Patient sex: F
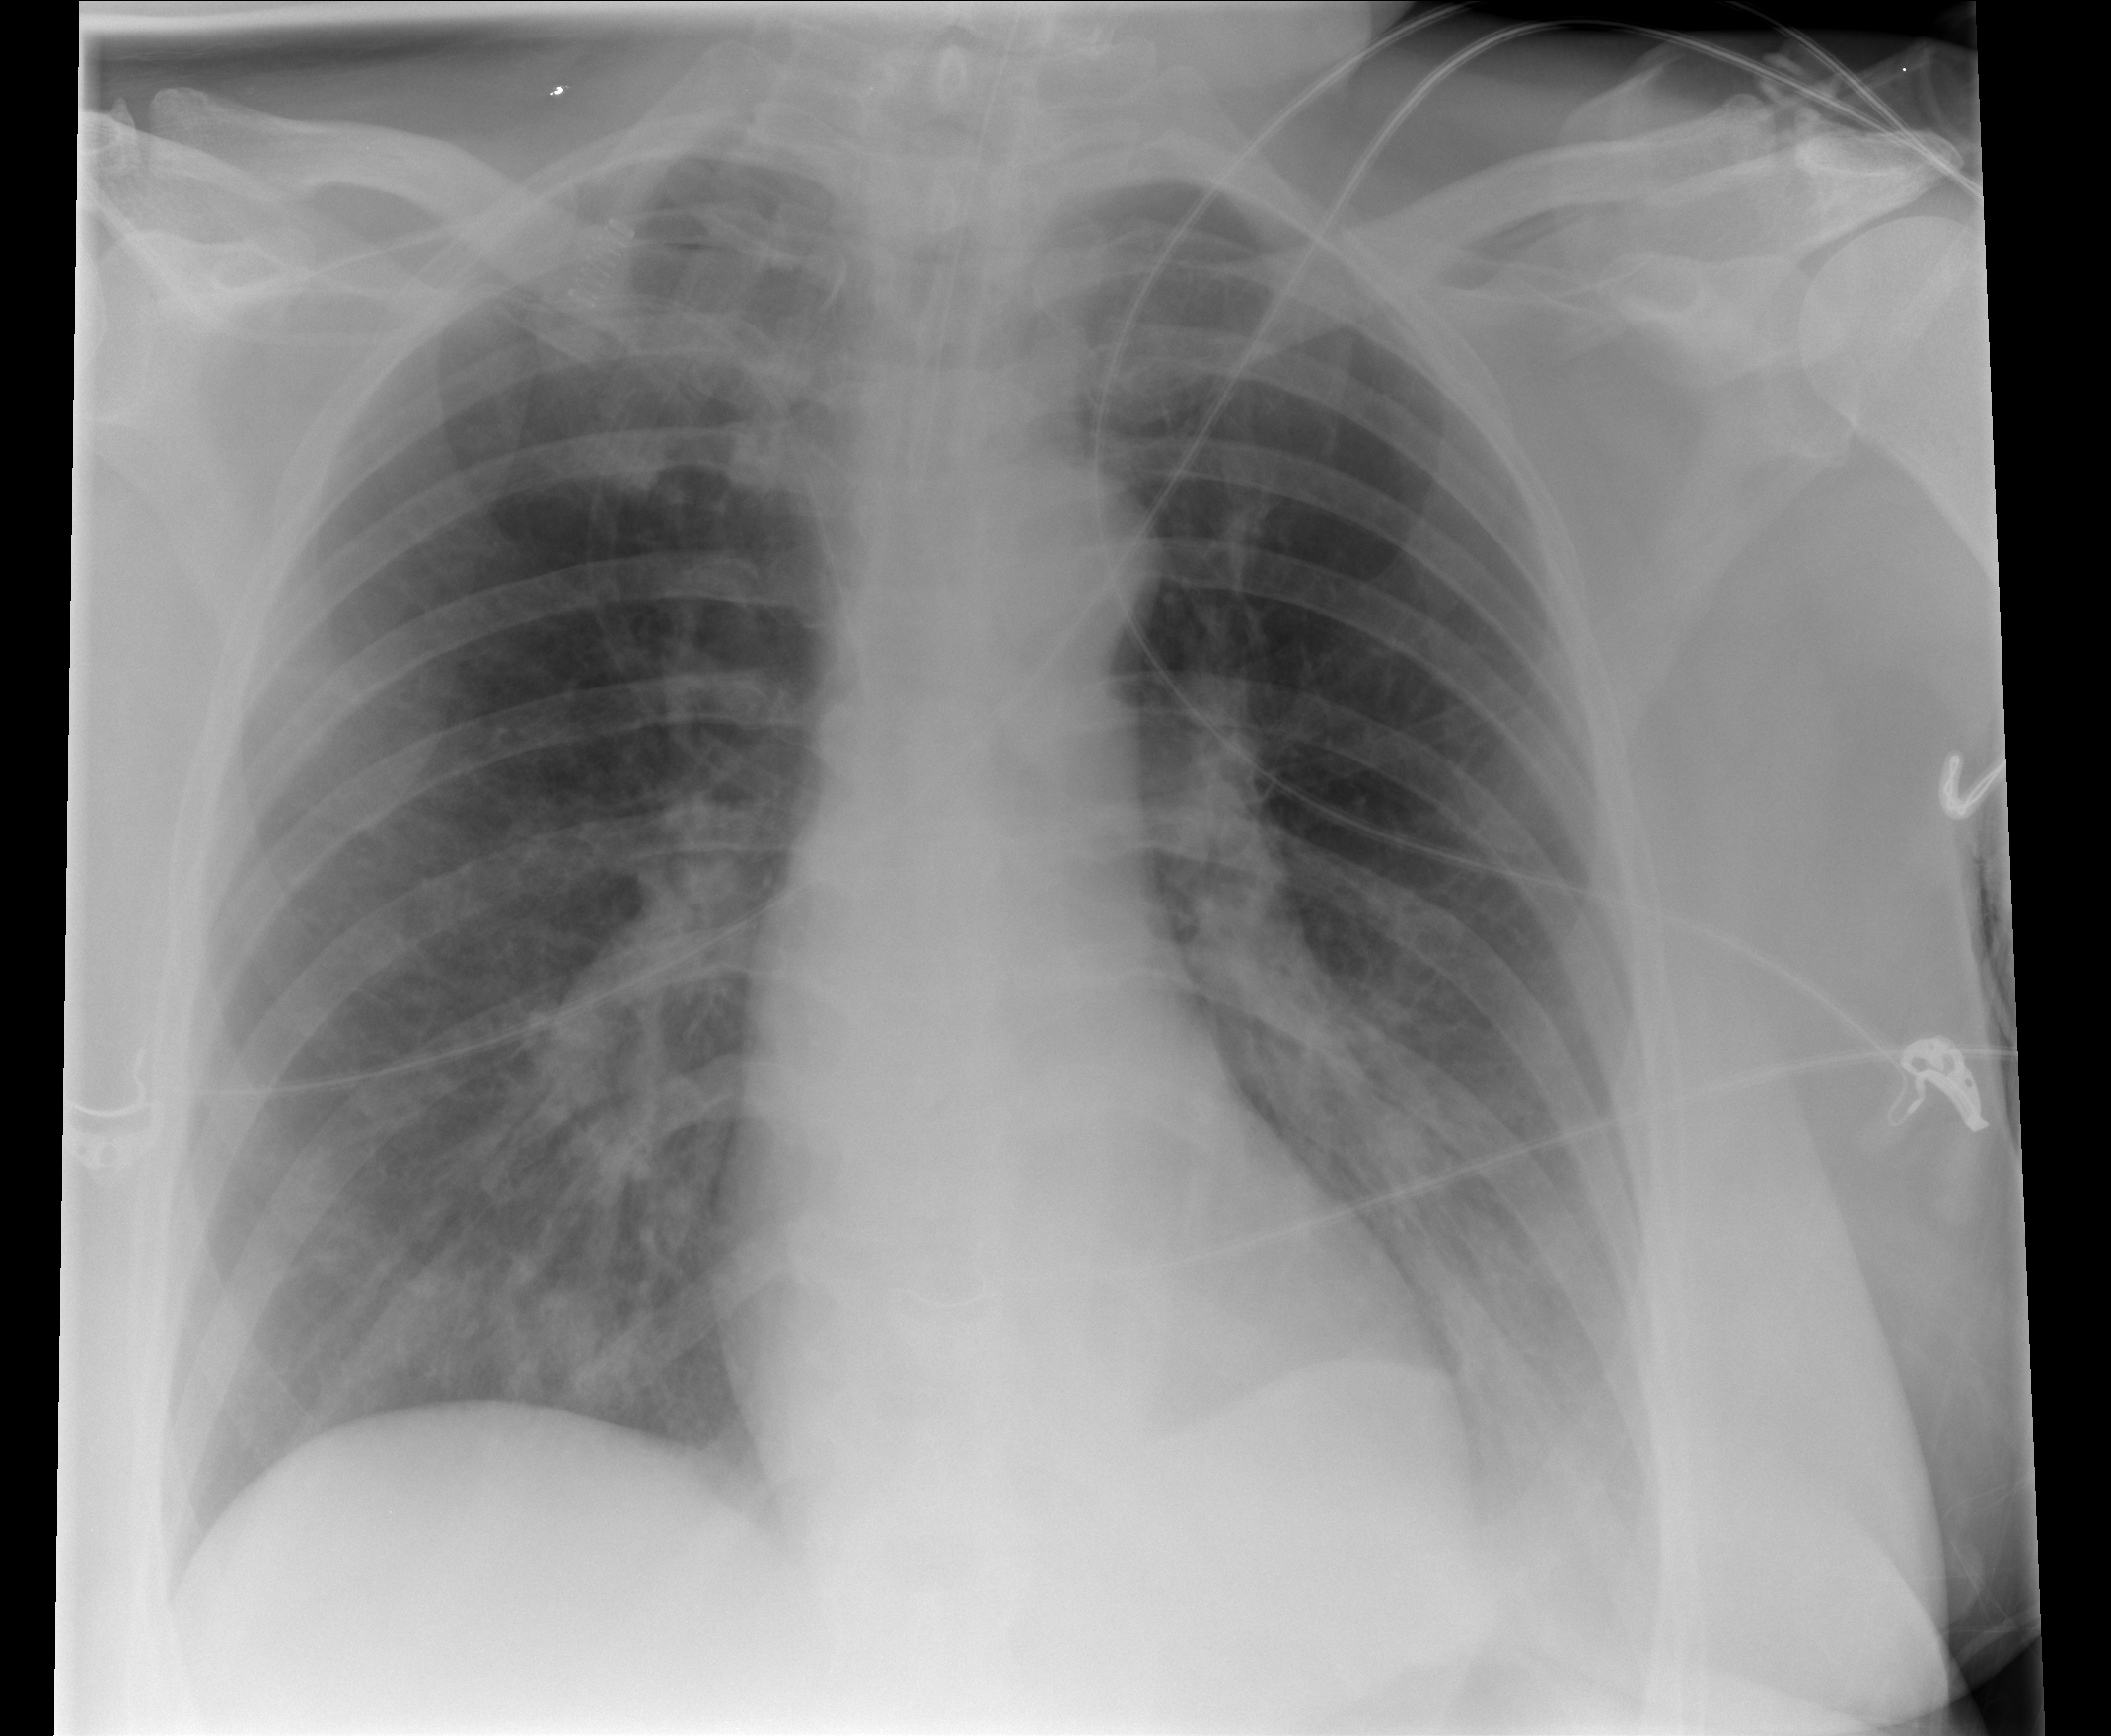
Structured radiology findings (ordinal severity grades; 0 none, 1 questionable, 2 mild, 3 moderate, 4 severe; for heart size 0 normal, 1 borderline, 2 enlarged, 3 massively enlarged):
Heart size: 0
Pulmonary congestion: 0
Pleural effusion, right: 0
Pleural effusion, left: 1
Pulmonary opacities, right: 0
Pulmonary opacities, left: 0
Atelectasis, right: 0
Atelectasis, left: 2